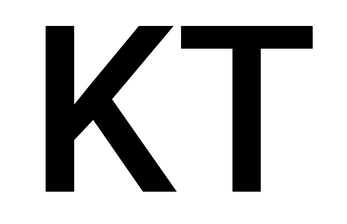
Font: Roboto_Medium